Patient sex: M
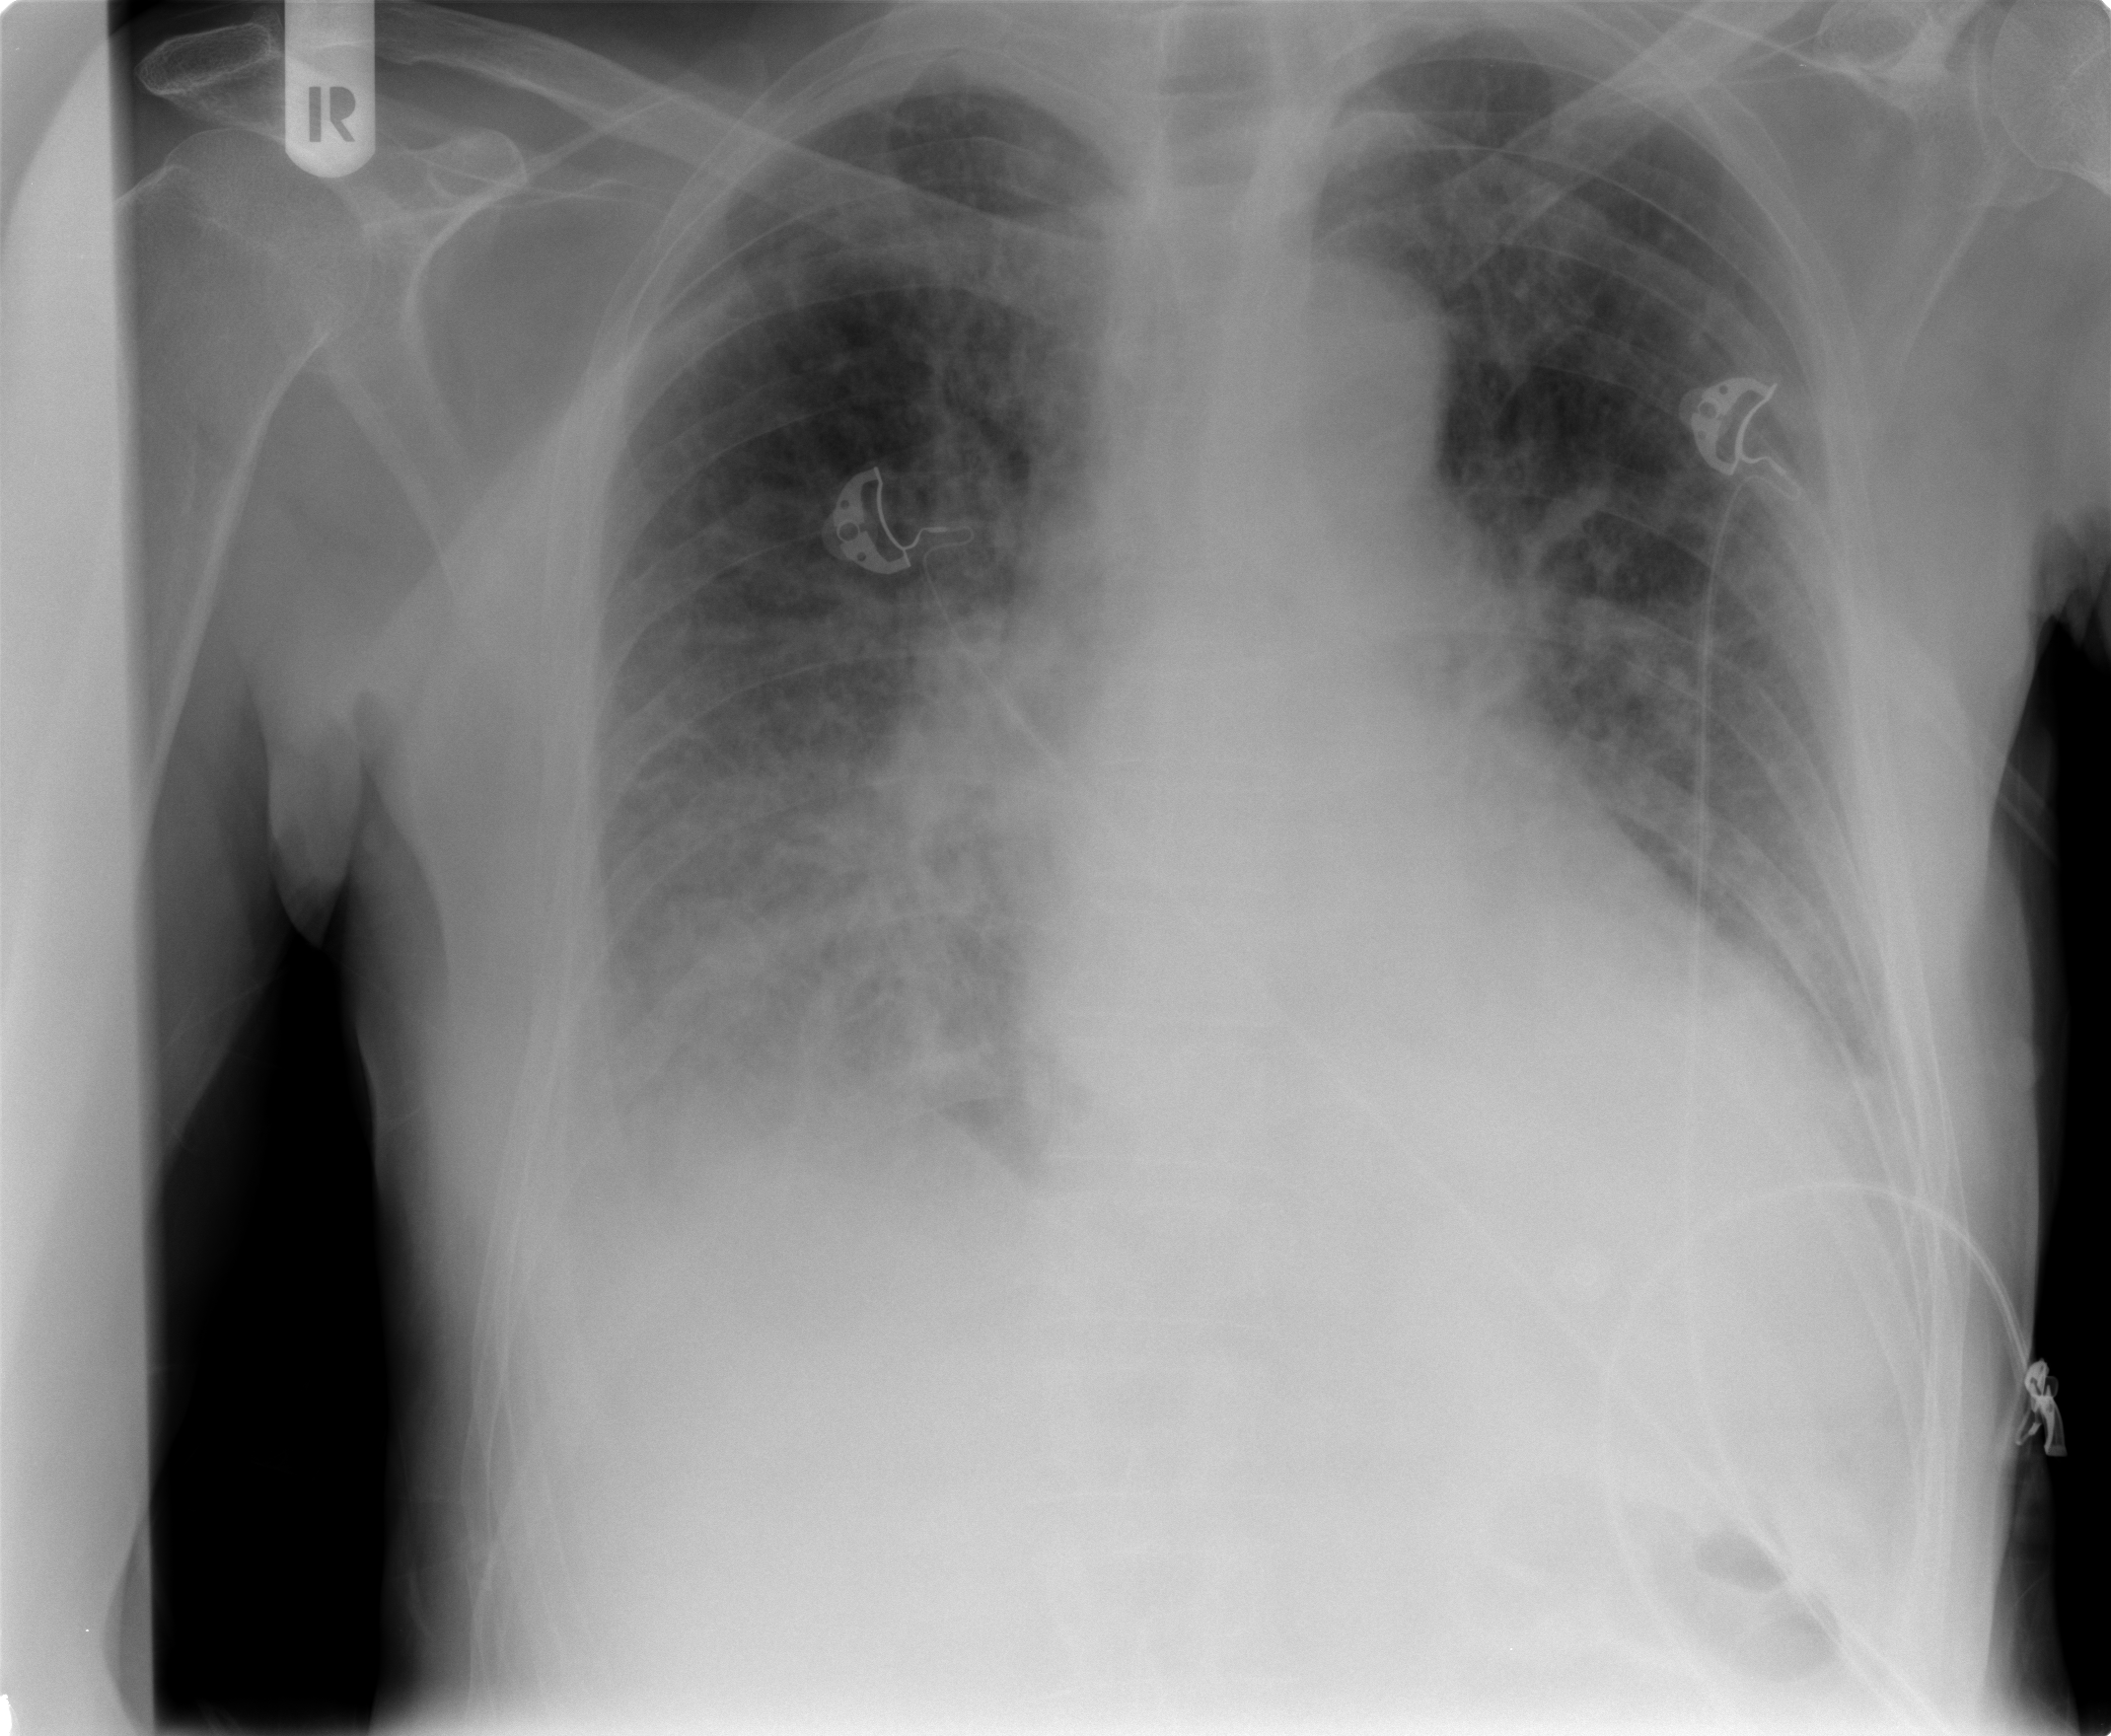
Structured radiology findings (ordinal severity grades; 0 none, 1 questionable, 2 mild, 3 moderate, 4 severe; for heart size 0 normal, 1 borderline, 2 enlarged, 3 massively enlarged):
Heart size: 2
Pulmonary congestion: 2
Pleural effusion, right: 2
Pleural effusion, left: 2
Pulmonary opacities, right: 2
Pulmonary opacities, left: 0
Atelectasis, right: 2
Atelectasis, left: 2